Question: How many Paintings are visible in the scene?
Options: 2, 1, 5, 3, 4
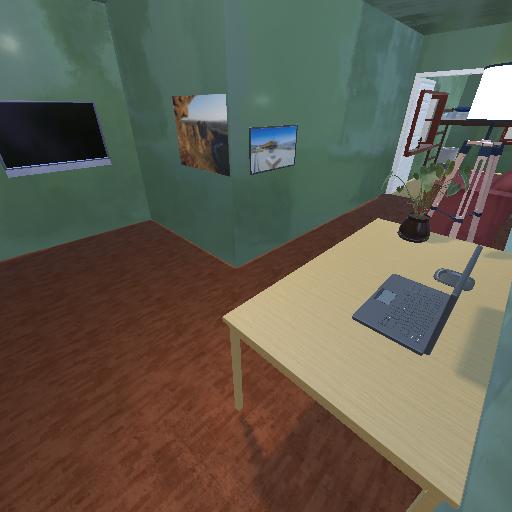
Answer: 2